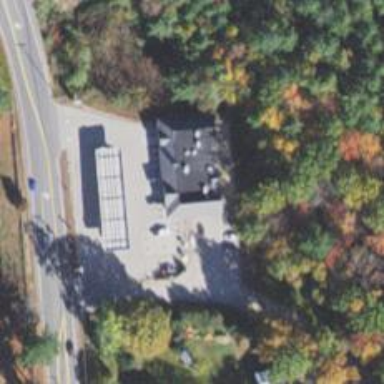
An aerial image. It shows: Convenience shop.